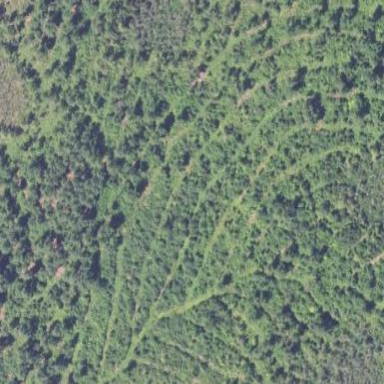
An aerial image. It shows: Mixed forest with variety of leaf types and cycles.